Field crop: maize
Growth stage: 2
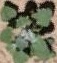
Species: chenopodium